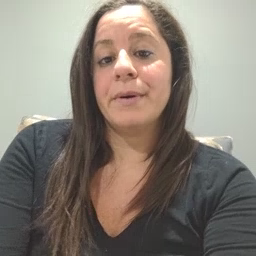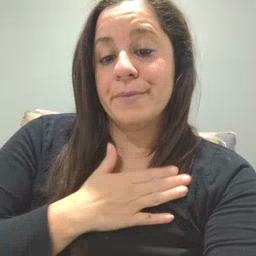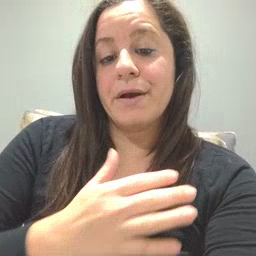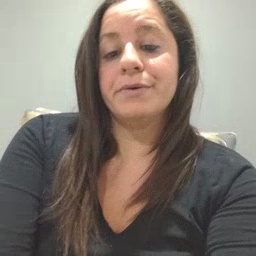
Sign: minemy